You are looking at the short-time Fourier spectrogram of a rotating shaft's vibration signal. Based on the visible evidence, which rotor condition applies: normal, misalignment, unbalance, looseness?
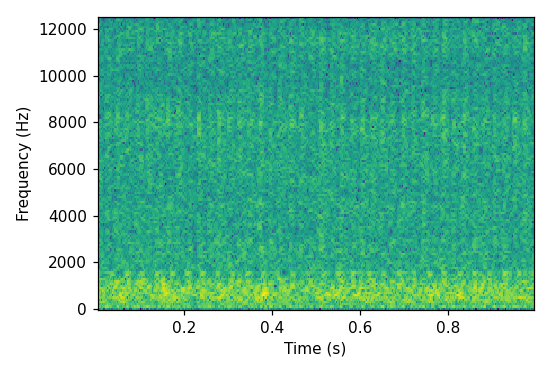
Answer: unbalance